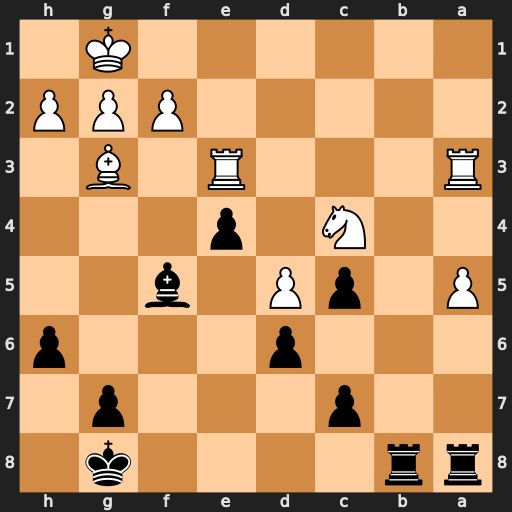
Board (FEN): rr4k1/2p3p1/3p3p/P1pP1b2/2N1p3/R3R1B1/5PPP/6K1
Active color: b
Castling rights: -
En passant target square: -
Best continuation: Rb1+ Re1 Rxe1#